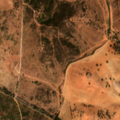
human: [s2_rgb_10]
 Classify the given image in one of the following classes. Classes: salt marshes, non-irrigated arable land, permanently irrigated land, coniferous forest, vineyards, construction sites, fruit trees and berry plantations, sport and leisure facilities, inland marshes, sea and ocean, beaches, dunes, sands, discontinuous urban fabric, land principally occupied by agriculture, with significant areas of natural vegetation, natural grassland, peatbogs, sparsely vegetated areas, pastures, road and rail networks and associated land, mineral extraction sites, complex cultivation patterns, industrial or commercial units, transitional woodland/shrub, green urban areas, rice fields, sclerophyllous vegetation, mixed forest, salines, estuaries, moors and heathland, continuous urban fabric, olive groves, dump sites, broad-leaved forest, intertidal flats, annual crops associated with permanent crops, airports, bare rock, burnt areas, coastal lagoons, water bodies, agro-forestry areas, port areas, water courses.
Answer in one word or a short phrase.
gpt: non-irrigated arable land, pastures, transitional woodland/shrub